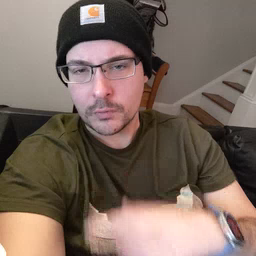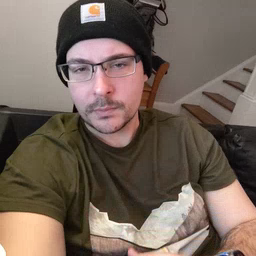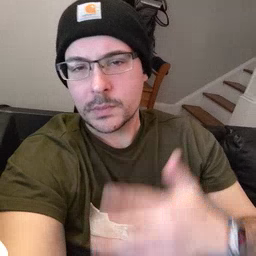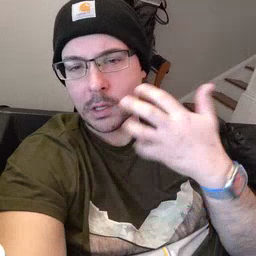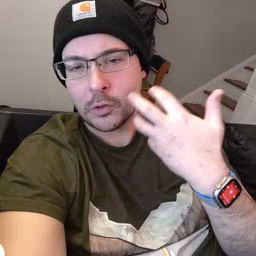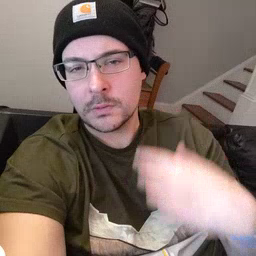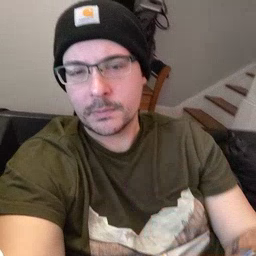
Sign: tiger